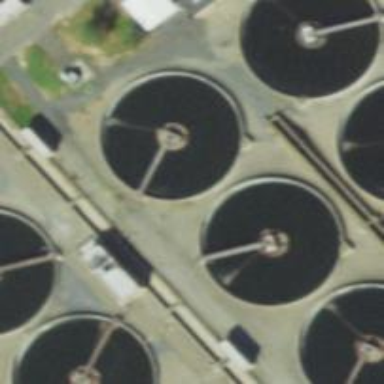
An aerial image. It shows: Body of wastewater.